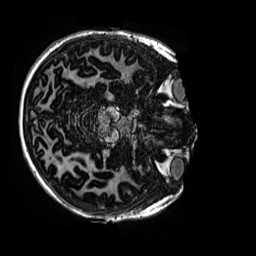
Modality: MP2RAGE
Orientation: axial
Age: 11
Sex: female
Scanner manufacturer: siemens
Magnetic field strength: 3 T
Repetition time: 4 s
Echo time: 0.00299 s